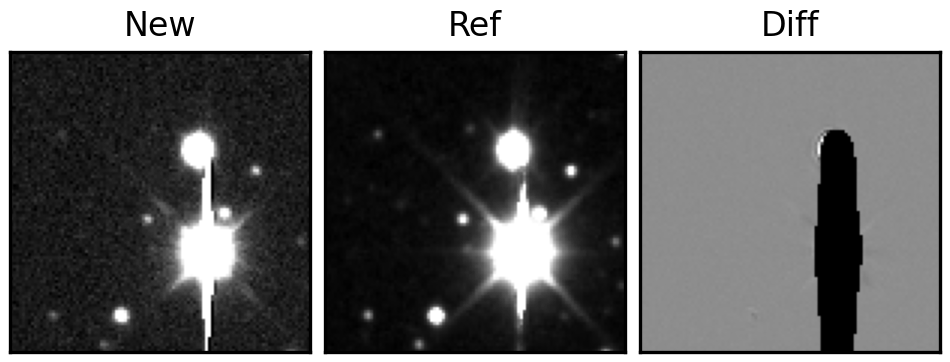
Label: bogus